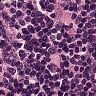
Metastatic tissue present: yes